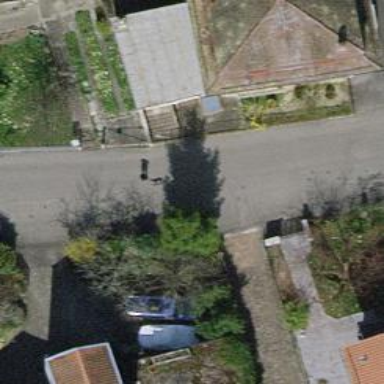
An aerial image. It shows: Living street.